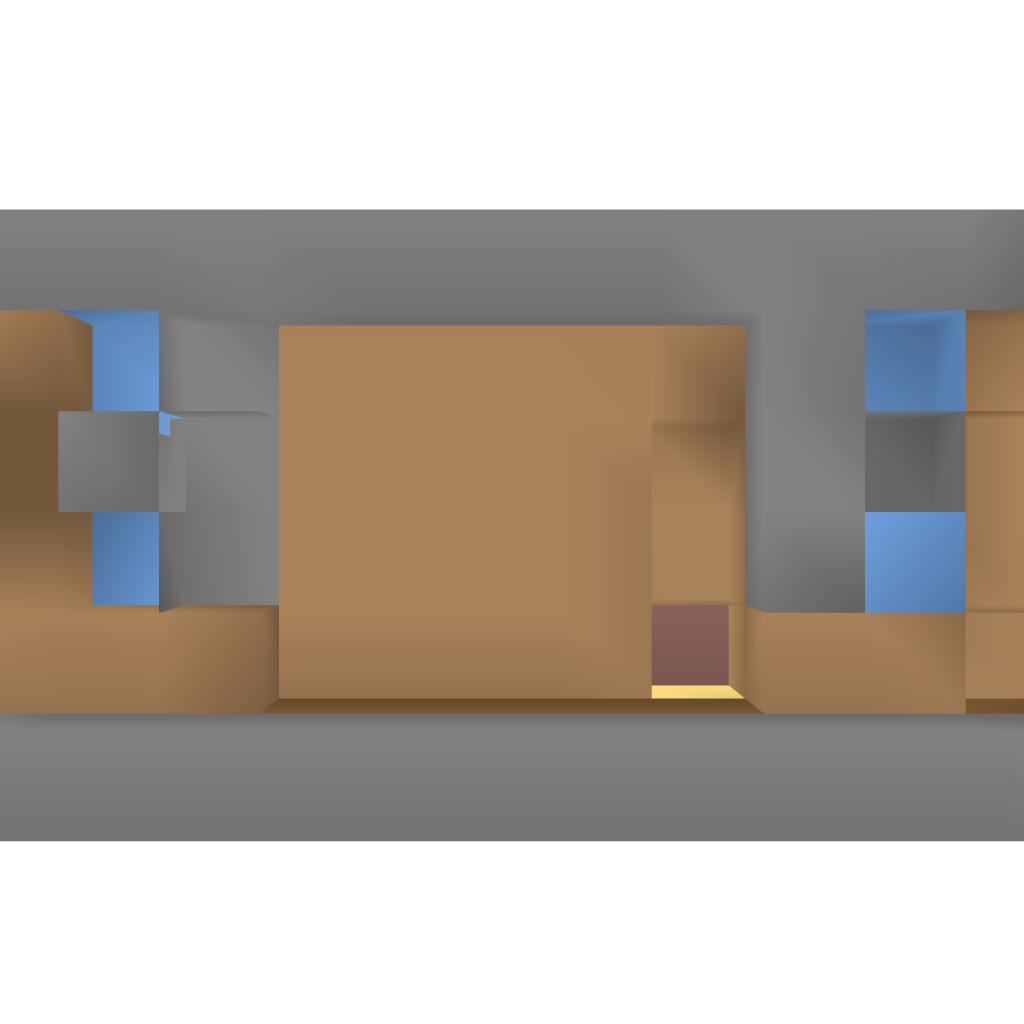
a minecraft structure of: A Quake Lobby bad low quality